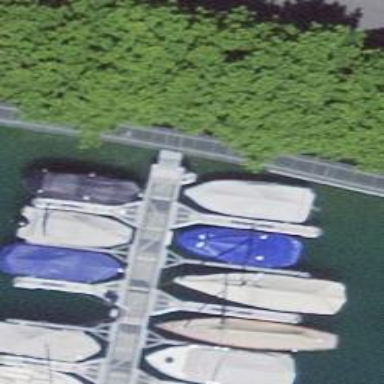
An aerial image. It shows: Man-made pier.